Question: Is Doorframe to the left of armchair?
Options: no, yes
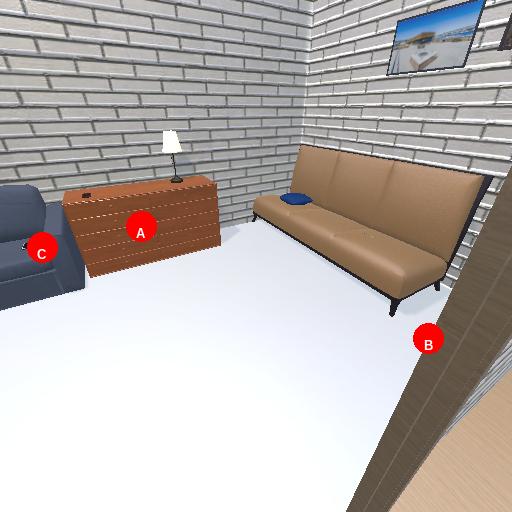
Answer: no